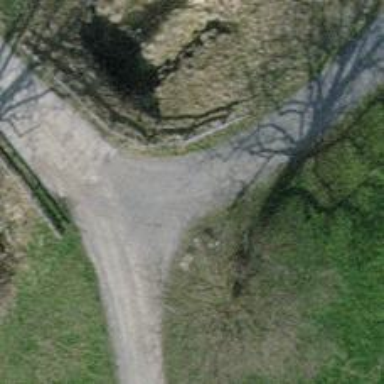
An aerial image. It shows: Track road with grade 1 pebblestone surface.